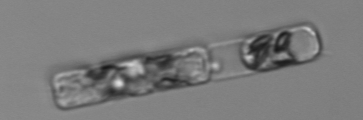
Label: Guinardia_delicatula